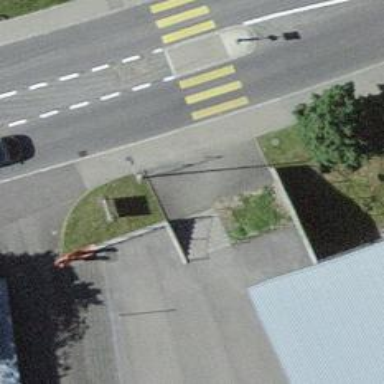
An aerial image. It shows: Road with steps.